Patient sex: M
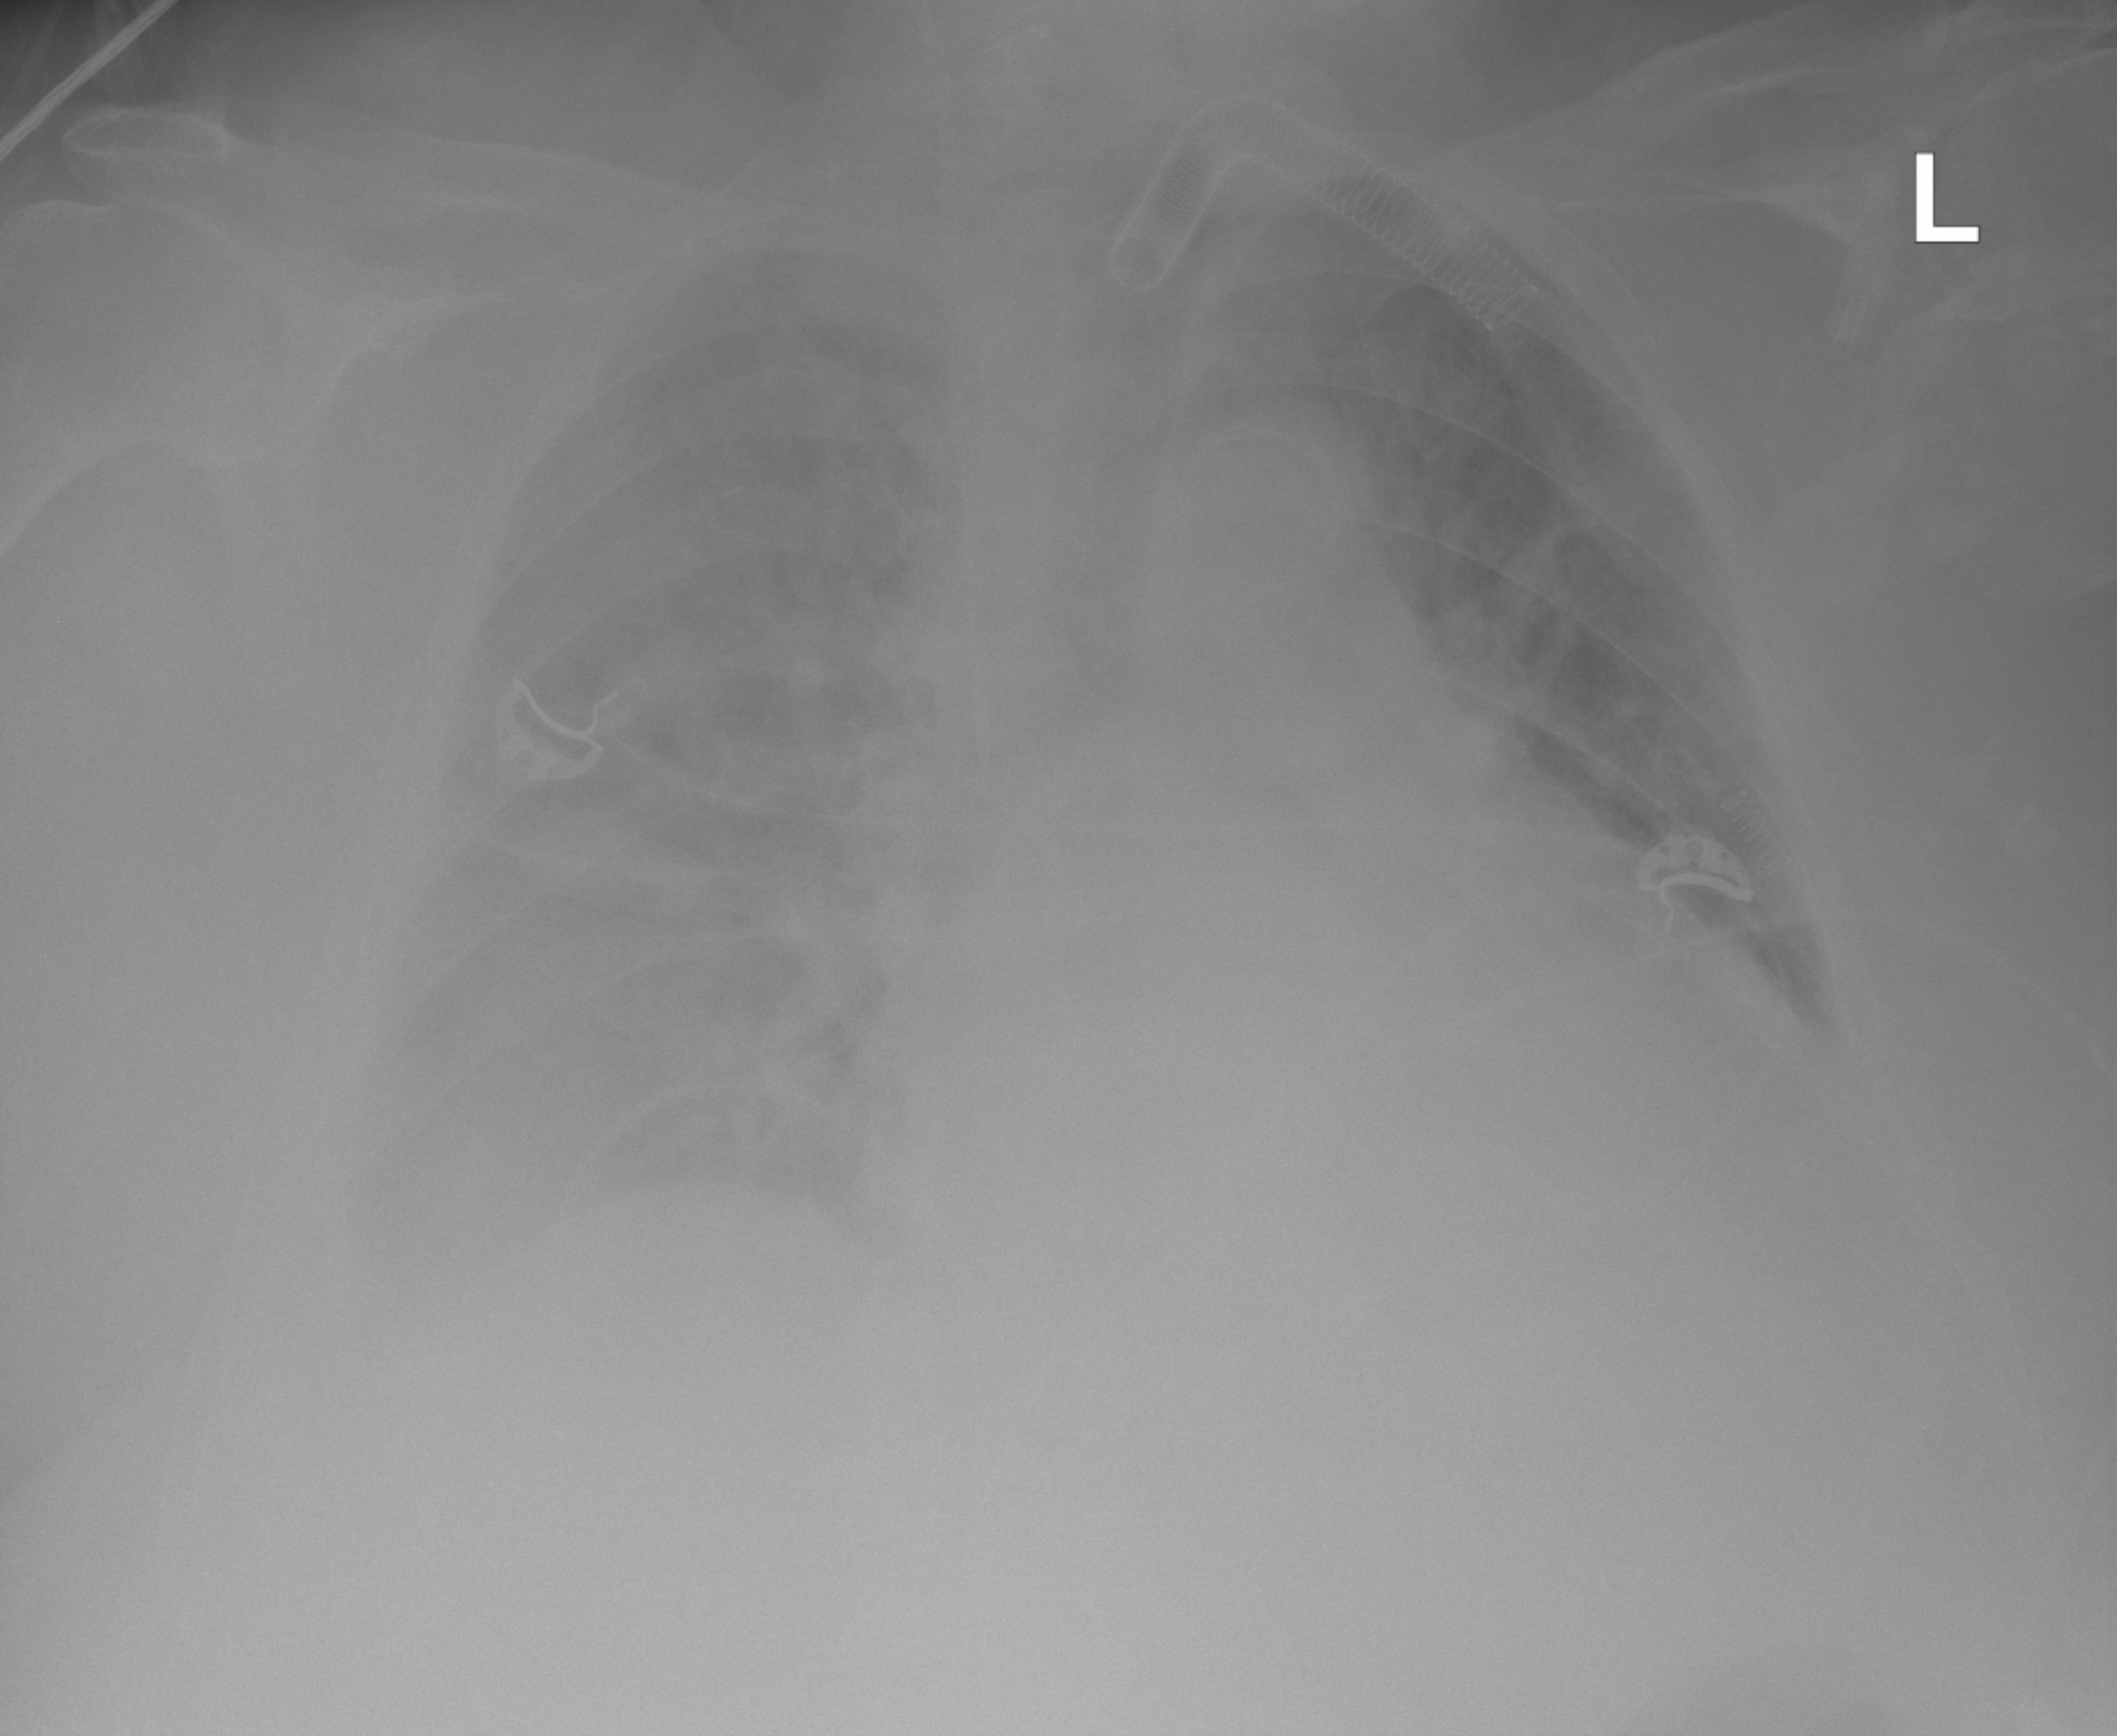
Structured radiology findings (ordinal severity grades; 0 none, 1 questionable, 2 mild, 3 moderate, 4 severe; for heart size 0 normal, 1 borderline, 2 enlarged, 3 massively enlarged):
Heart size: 2
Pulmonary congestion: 2
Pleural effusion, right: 3
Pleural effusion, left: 1
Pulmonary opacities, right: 0
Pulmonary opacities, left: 0
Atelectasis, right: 2
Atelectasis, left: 0